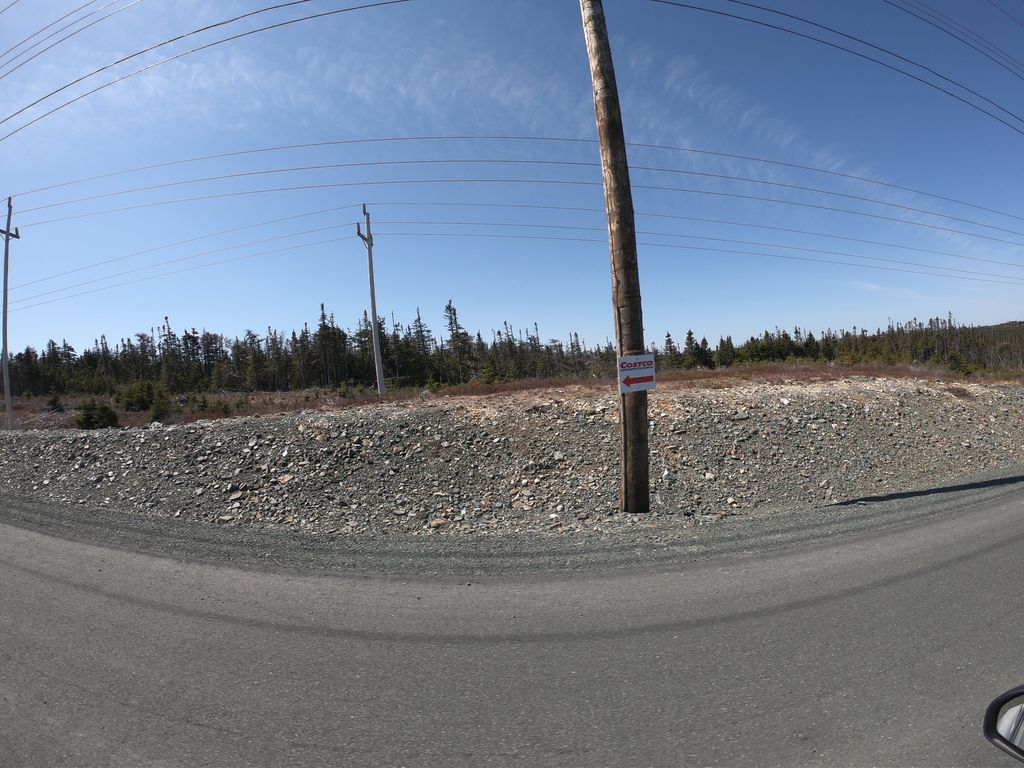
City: st_johns